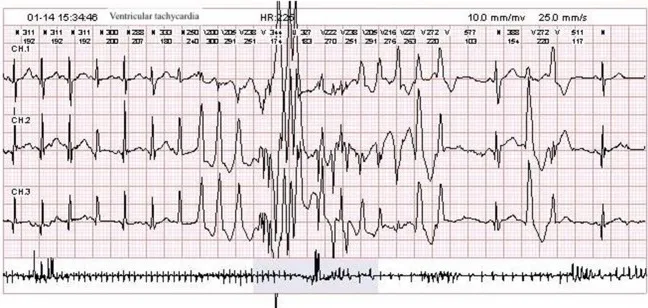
Patient Holter study showing an episode of ventricular tachycardia with varying QRS morphology.
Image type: electrography (ekg)